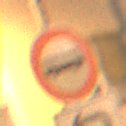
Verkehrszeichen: VerbotKraftomnibusse
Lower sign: RichtungsangabeDurchPfeile2
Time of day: Night
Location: Outdoor (Urban)
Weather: Clear
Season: NotSpecified
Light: Artificial